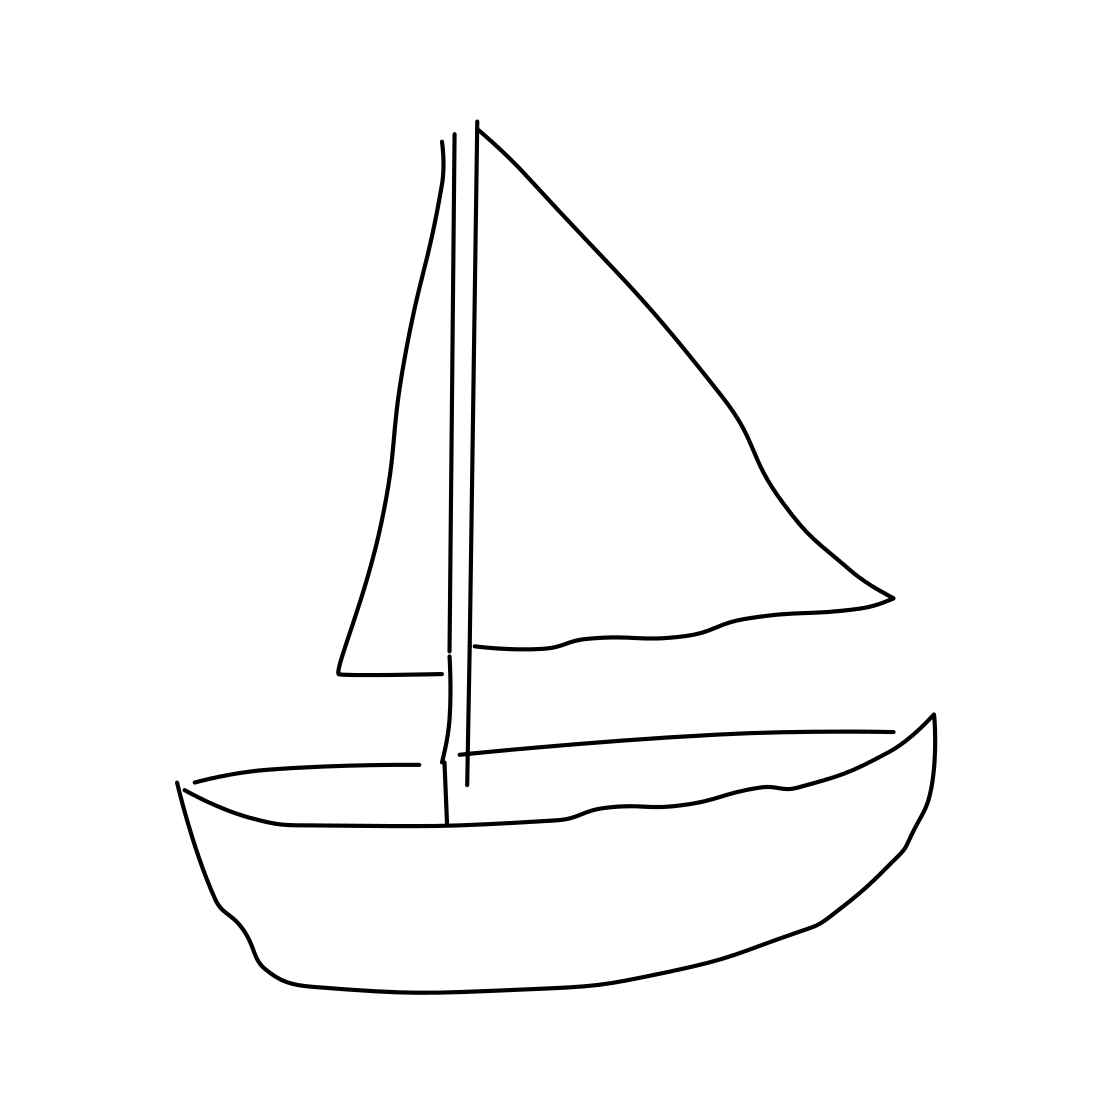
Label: sailboat